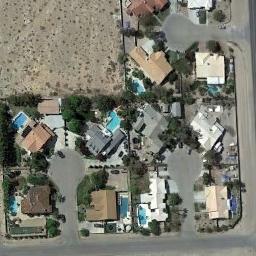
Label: medium_residential